Question: I want to create a modal popup view which contains some UIControls
like button, image, textfield etc.
Here is an example of what I want:

What should I use?
UIAlertView or UIView or something else ...?
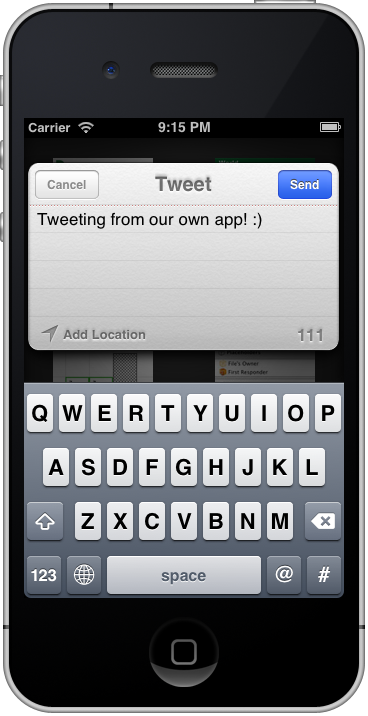
Answer: You should use 'UIView' and just customize it. :)
'UIAlertView' has a default appearance.